Question: Attached is a screen shot of a portion of my page which I am trying to code. I want the user to be able to click an image and that selection is recorded and then sent to me so I know which design they like best.
I don't want the user have to type anything, just click an image and send the form. I'll be using jQuery to reveal the users selection in the "You Choose..." section, but I am totally unsure of how to get their selection recorded in a form so I can send the results through email once they press the submit button.
I have many of these sections and images for the users to choose from. I know I can simply put a radio button below each image but is there a way I can do without the radio buttons and record their selections with just a click on the image itself? Maybe a combination of radio buttons and the image?
Thanks.
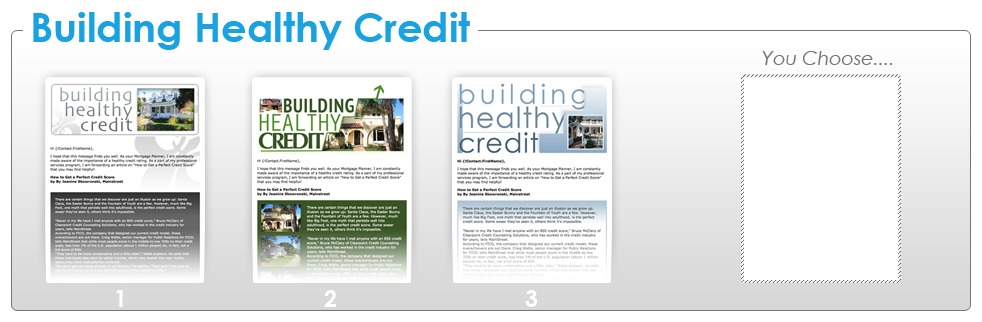
Answer: Like this :
'''
<img class="bamBoum" src="blabvla.jpg" alt="" title="" data-id="1" />
var prefImage = 0;
$('.bamBoum').click(function(e){
e.preventDefault();
prefImage = $(this).attr('data-id');
alert(prefImage)
});
'''
When you "submit" the page, just look into the variable.
Of course, you have to remember your webpage will require Javascript to work. You could populate an hidden field with the variable also so when you submit your form, you can see the result on the other side.